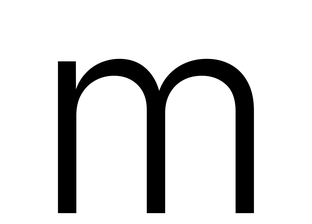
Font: Inter_Light